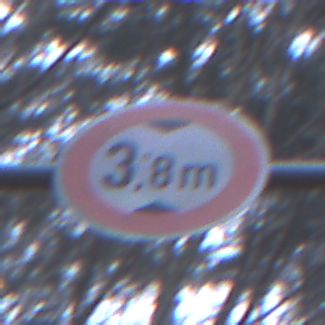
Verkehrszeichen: TatsaechlicheHoehe
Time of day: MorningAfternoon
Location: Outdoor (Nature)
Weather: Overcast
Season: Winter
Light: Natural